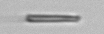
Label: fiber